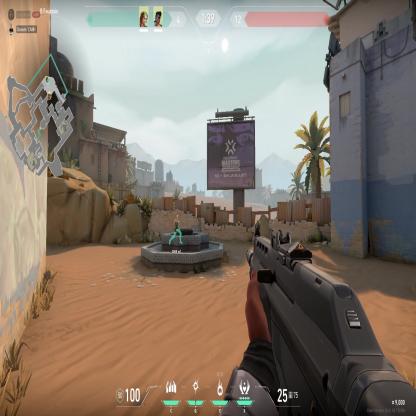
Label: teammate